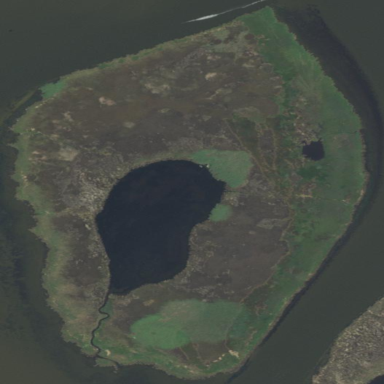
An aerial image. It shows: Islet.